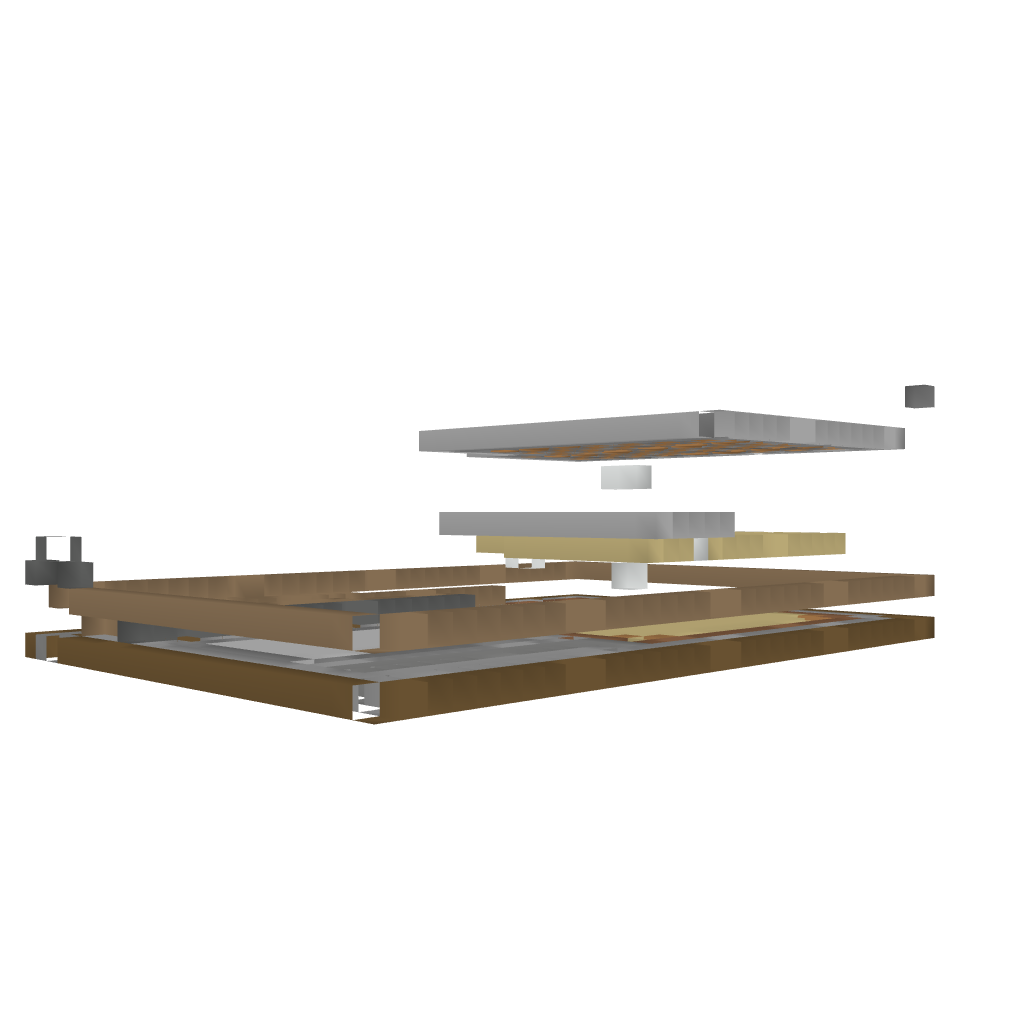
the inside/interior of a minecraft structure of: Vip House